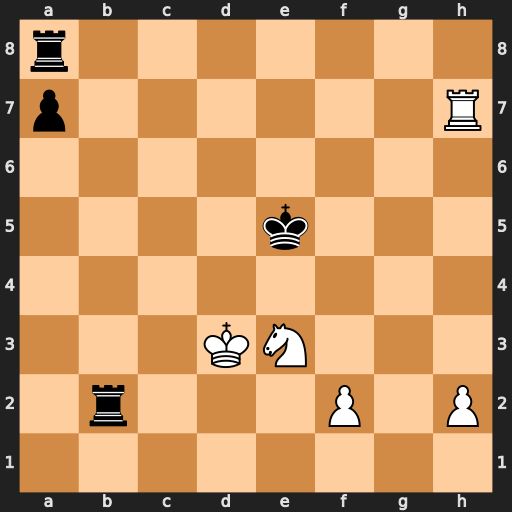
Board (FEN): r7/p6R/8/4k3/8/3KN3/1r3P1P/8
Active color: w
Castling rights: -
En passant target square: -
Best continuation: Nc4+ Kf6 Nxb2